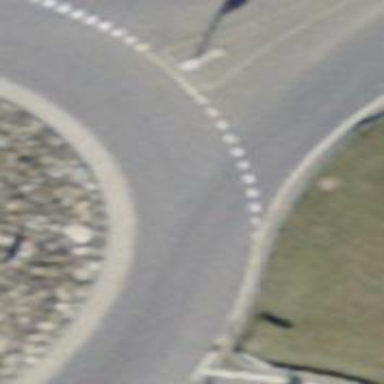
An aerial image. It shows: Tertiary road made of asphalt leading to roundabout junction.